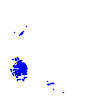
Particle: electron